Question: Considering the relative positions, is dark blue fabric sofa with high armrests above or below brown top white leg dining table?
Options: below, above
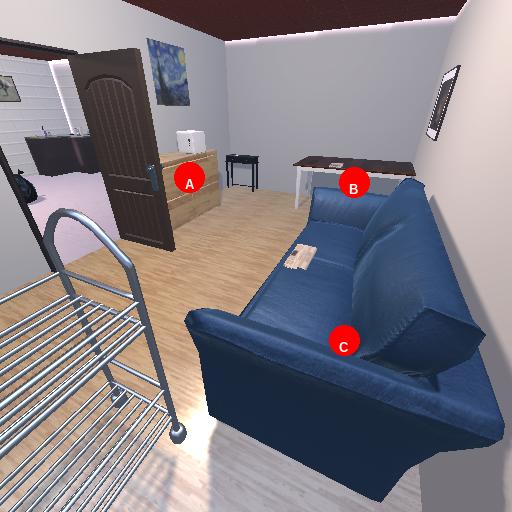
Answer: below